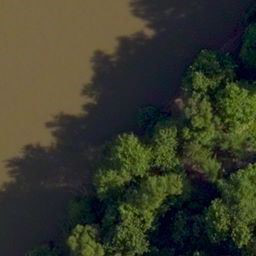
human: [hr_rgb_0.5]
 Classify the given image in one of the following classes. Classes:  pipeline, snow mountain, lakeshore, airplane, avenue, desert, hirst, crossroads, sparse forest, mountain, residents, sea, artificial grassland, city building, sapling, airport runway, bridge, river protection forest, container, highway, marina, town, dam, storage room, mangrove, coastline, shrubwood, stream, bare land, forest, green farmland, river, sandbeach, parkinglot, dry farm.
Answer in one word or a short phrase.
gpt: river protection forest